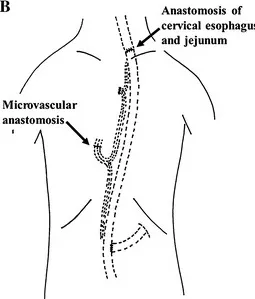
A schematic diagram of the two-stage operation. B; The second procedure: esophageal reconstruction was performed using a pedicled jejunum with a microvascular anastomosis through the subcutaneous route in the anterior chest wall.
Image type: radiology (x_ray)